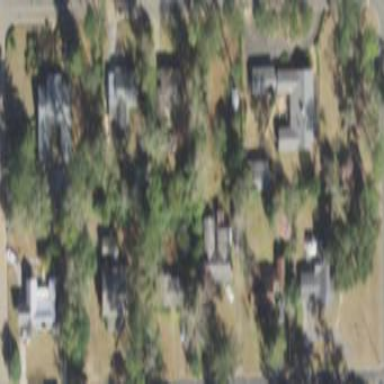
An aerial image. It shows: Residential area composed of single-family homes.